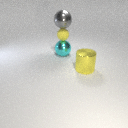
large yellow metal cylinder in front of large cyan metal sphere